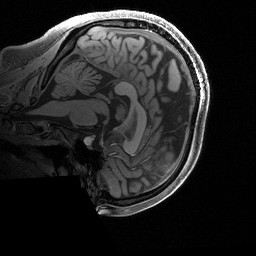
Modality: T1w
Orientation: sagittal
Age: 26
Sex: female
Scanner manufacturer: siemens
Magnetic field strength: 3 T
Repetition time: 2.4 s
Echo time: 0.00215 s